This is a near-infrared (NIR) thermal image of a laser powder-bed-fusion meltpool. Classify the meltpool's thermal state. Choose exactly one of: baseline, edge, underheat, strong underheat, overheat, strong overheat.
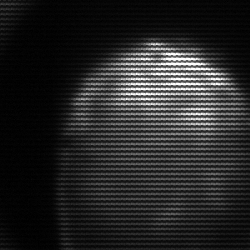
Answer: edge